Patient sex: M
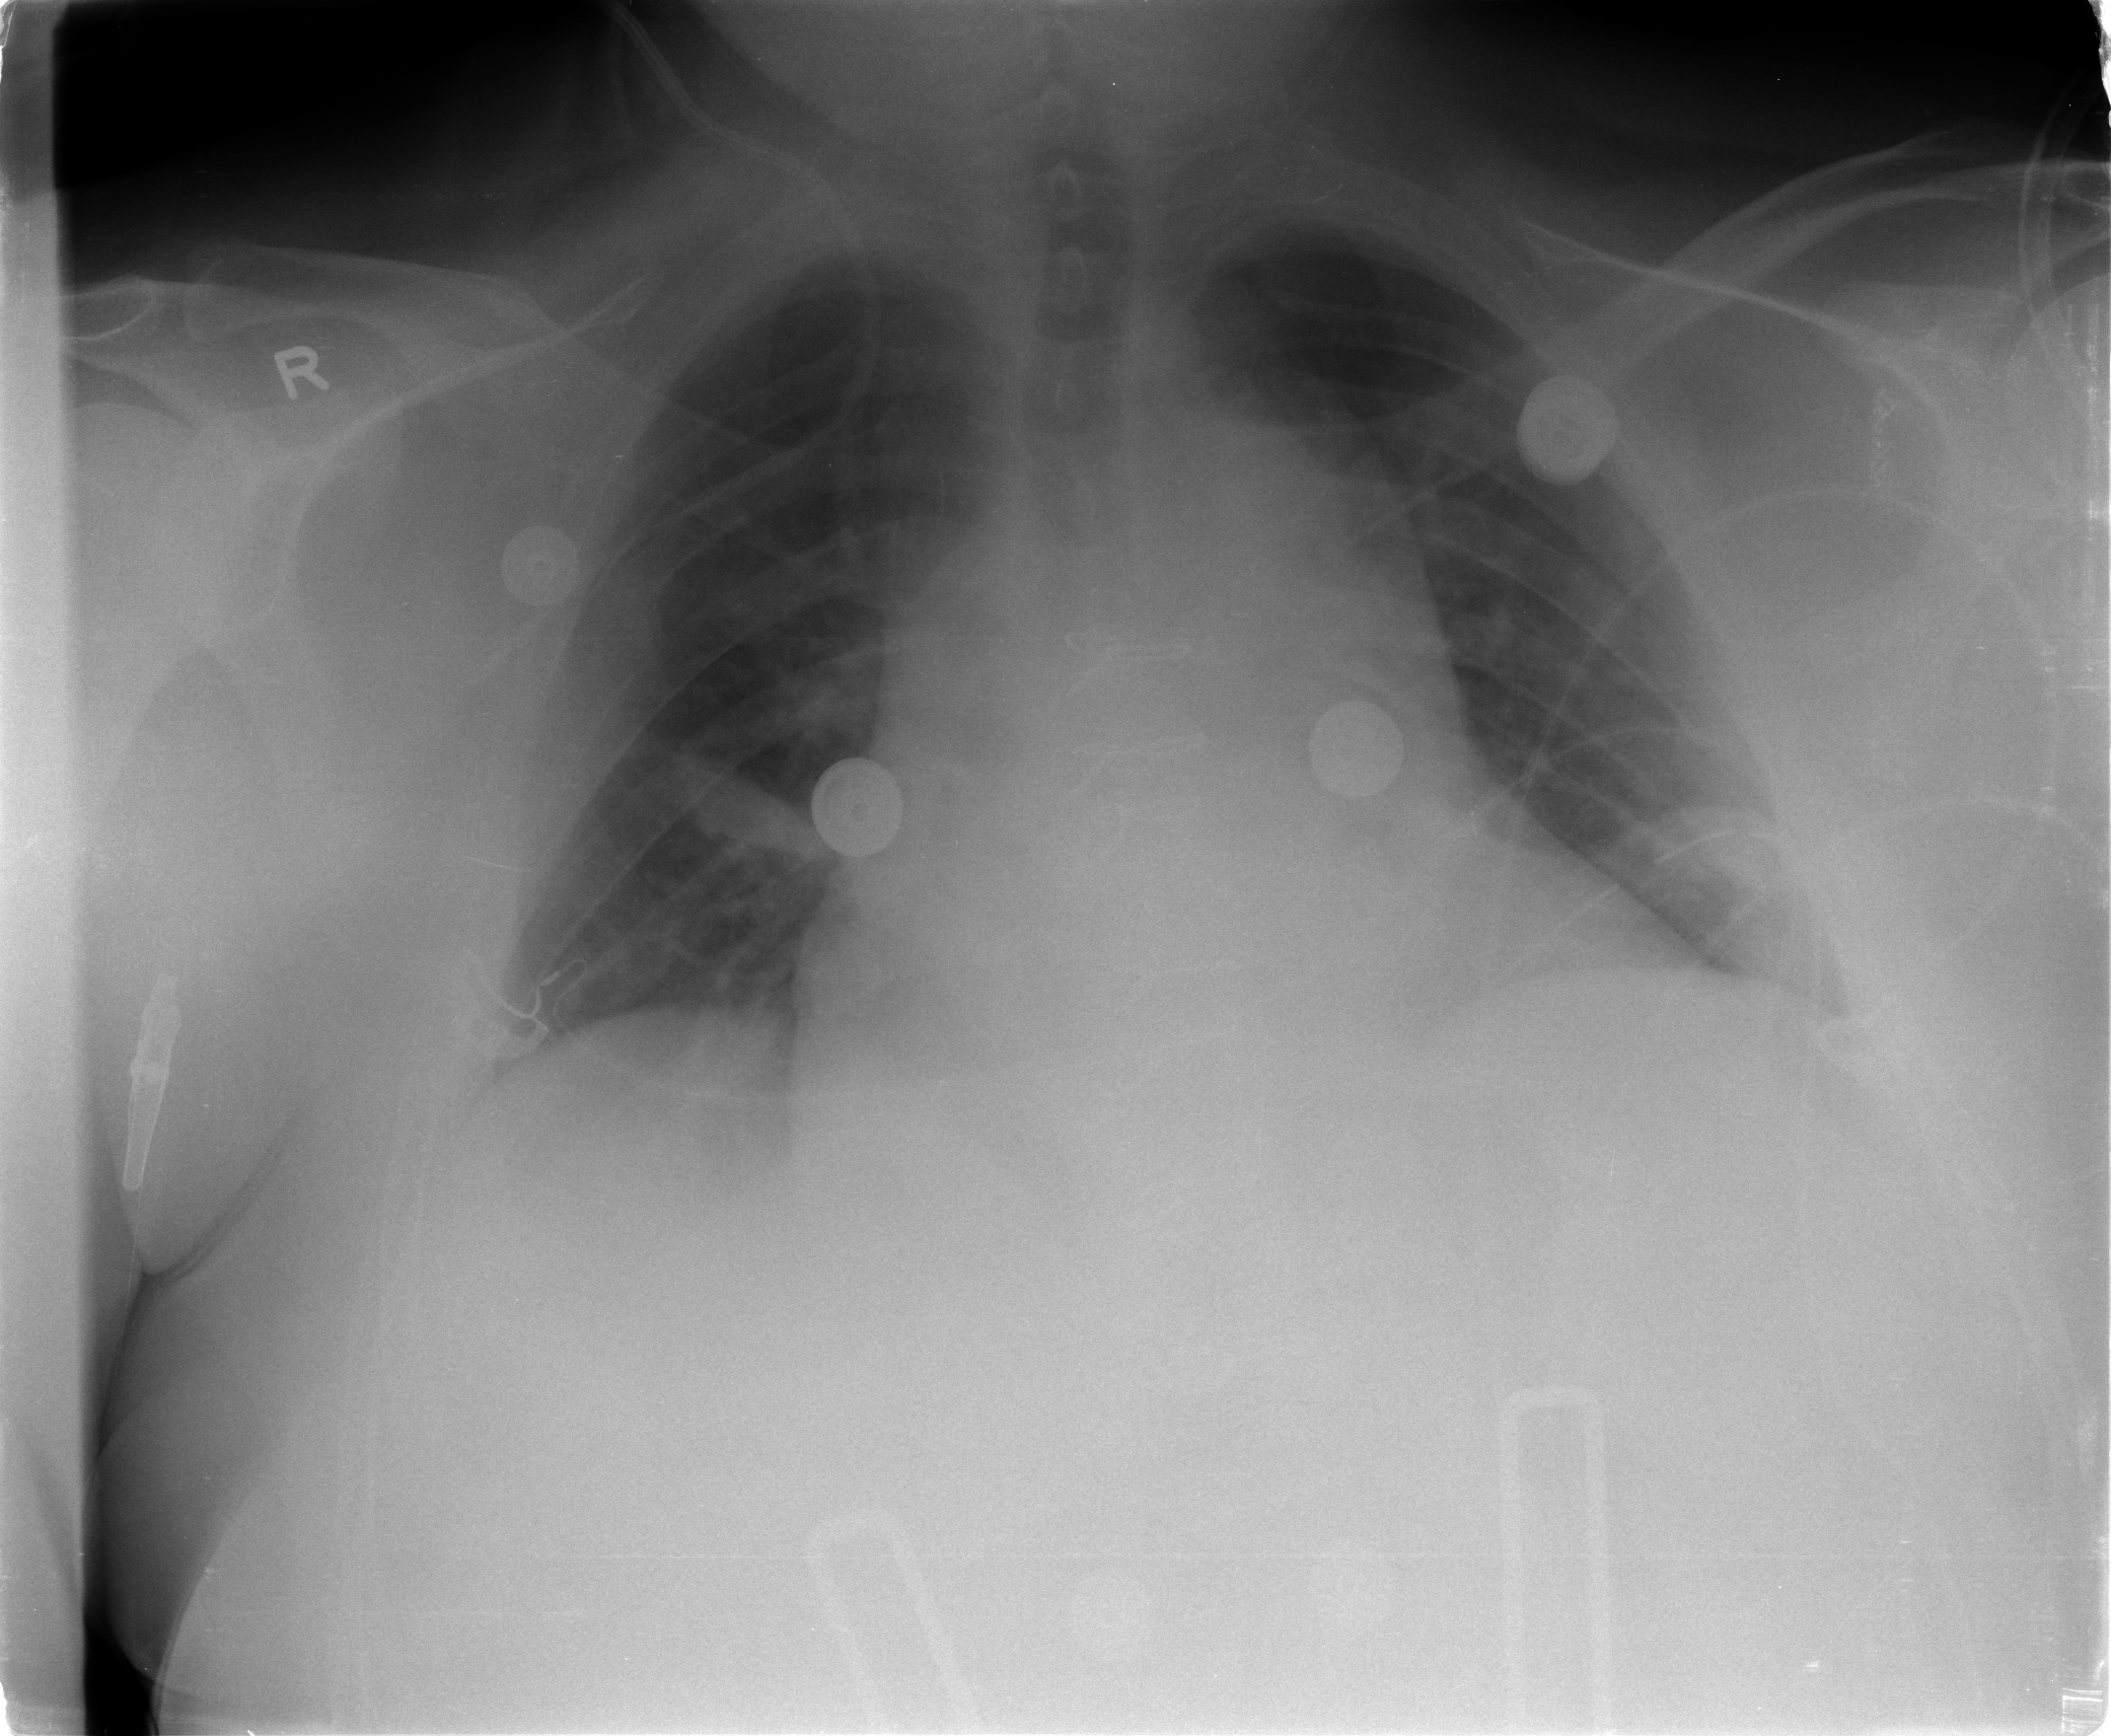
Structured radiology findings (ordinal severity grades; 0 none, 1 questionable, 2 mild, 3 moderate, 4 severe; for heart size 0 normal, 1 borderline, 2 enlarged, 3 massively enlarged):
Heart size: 2
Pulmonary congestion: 2
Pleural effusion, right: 1
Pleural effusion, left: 0
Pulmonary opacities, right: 0
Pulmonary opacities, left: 0
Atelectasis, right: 2
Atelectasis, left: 2